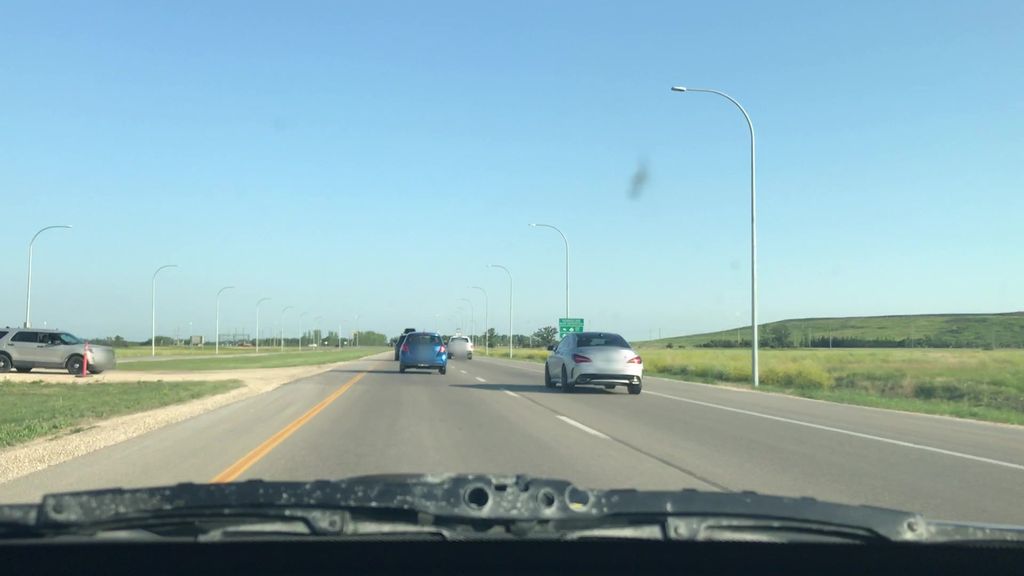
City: winnipeg